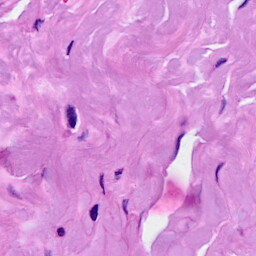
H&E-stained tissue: Breast